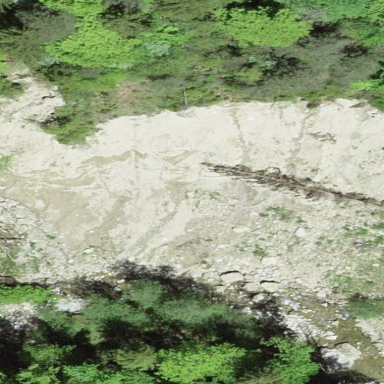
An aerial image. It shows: Scree landscape.